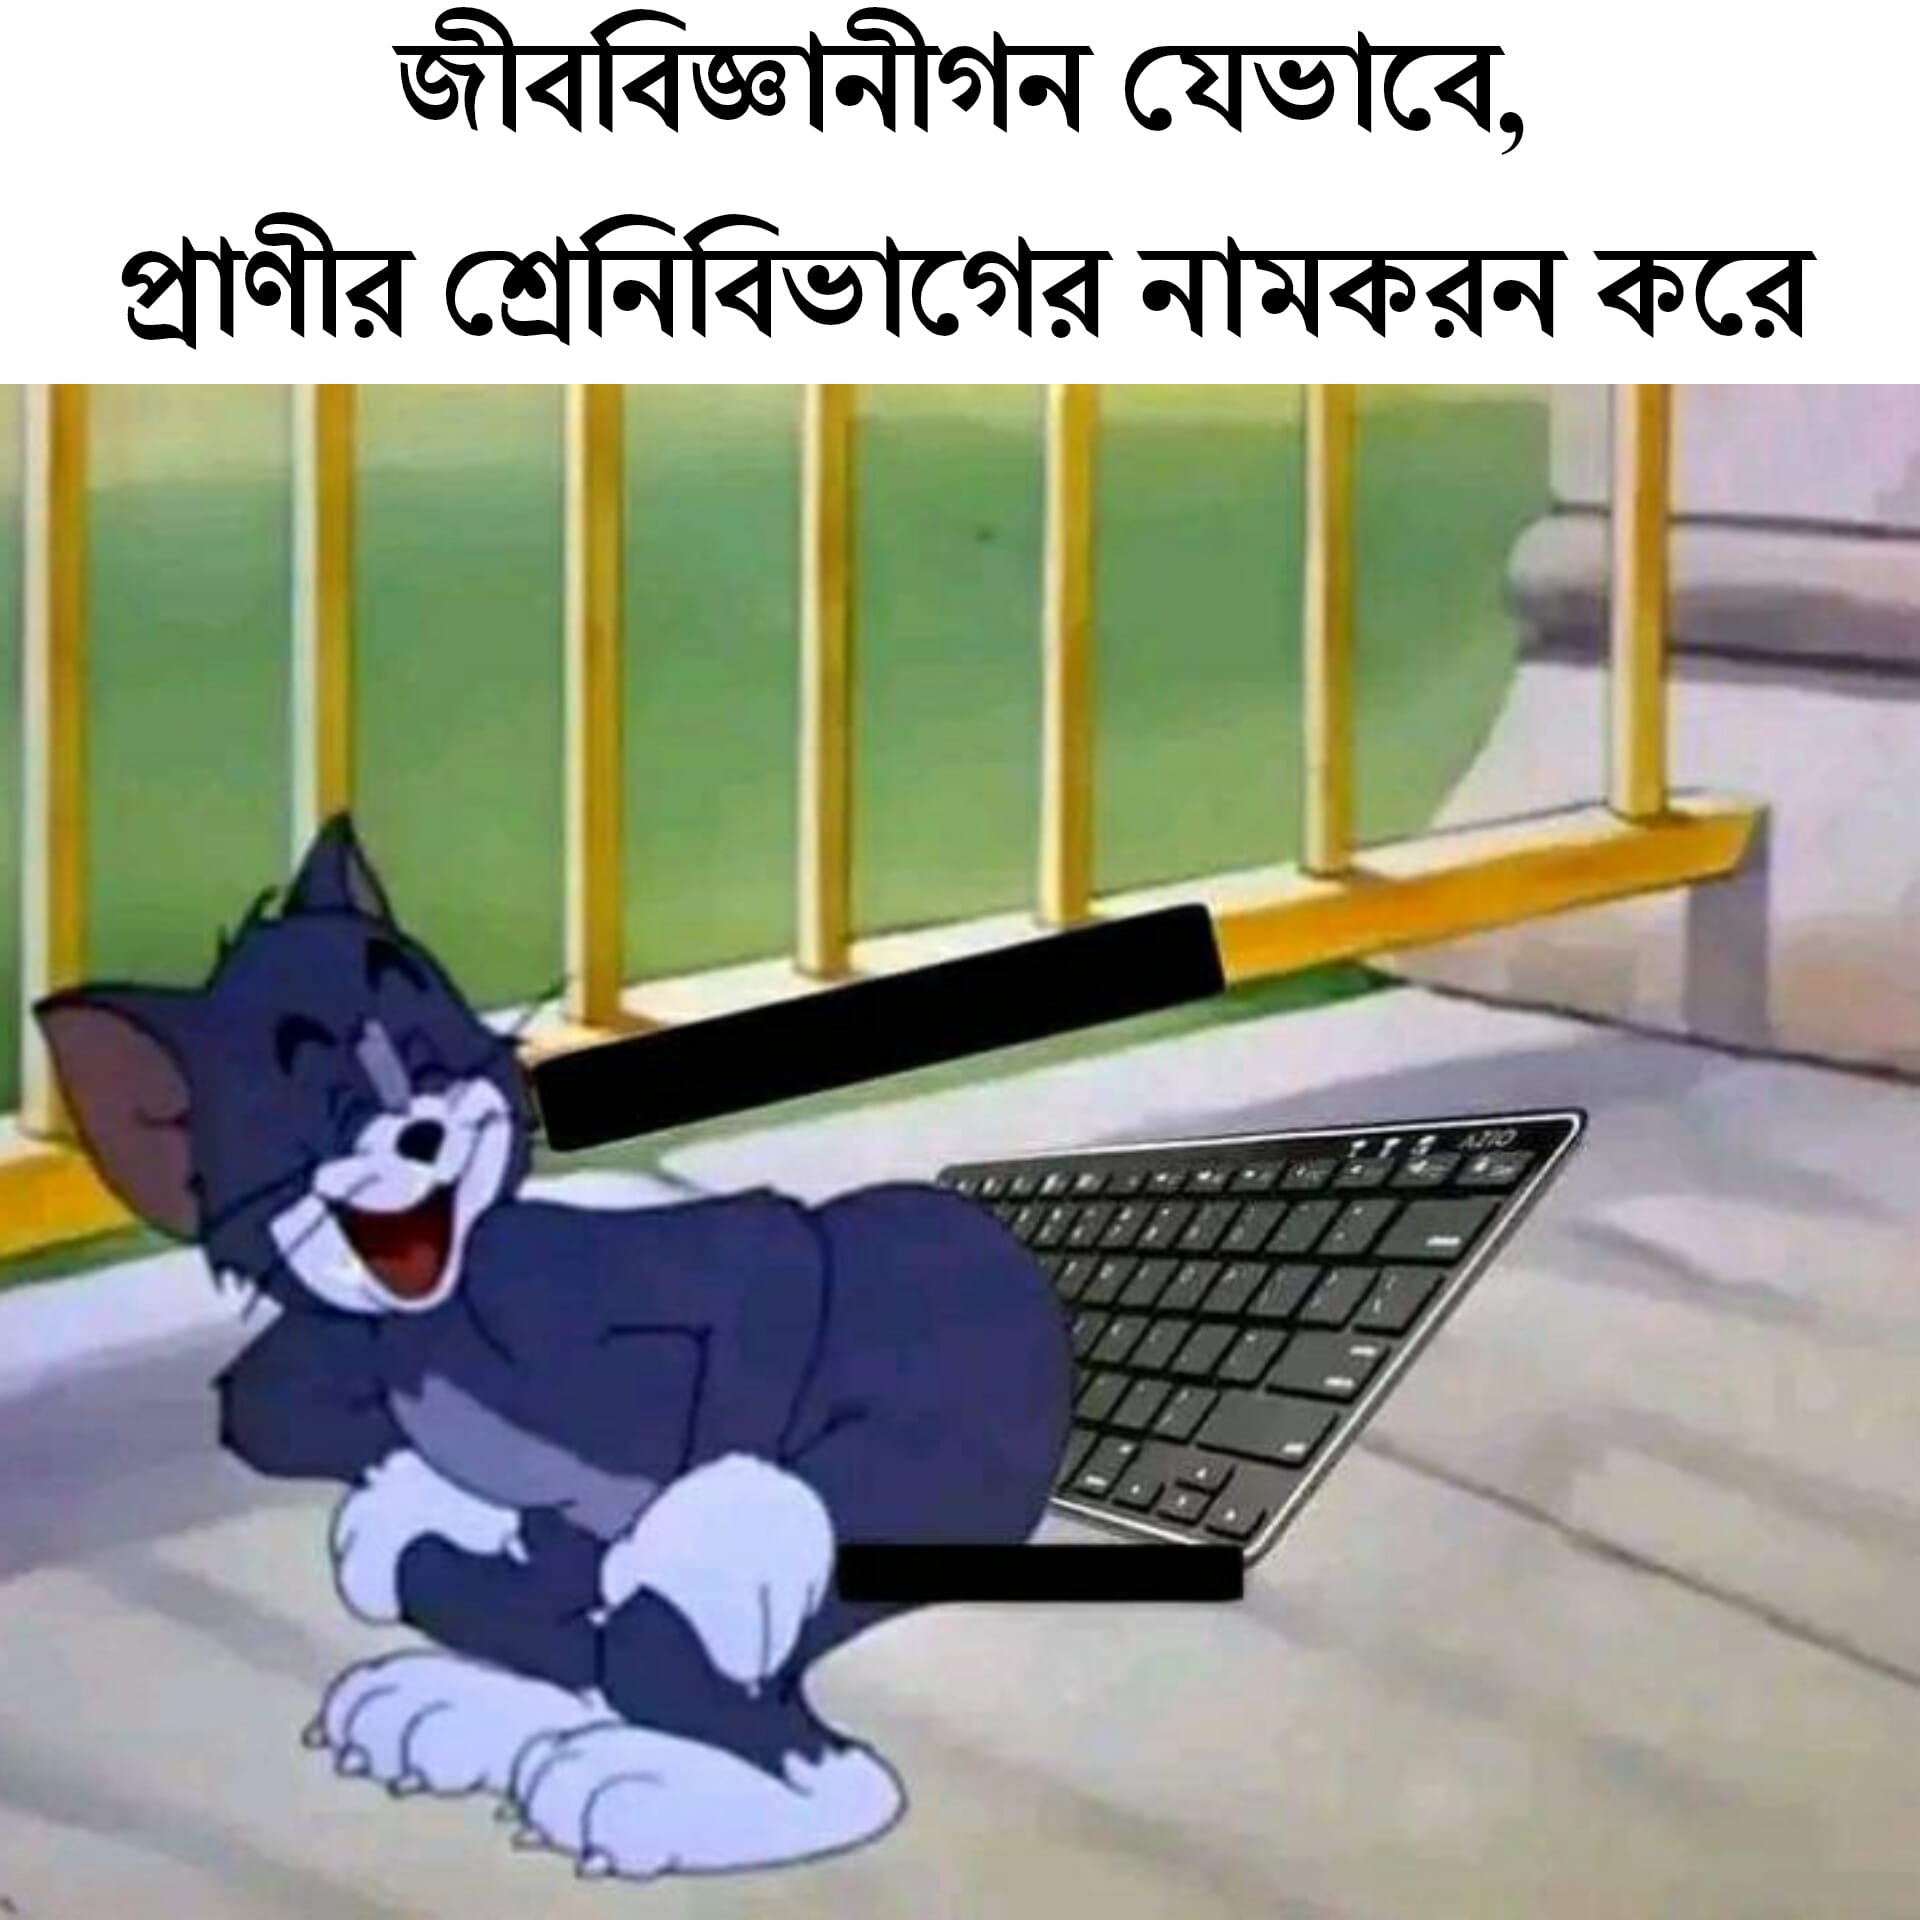
Text: জীববিজ্ঞানীগণ যেভাবে প্রাণীর শ্রেণীবিভাগের নামকরণ করে
Label: Non Hate